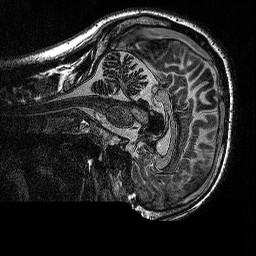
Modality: MP2RAGE
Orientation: sagittal
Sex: male
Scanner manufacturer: siemens
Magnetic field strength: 3 T
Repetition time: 5 s
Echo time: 0.00292 s